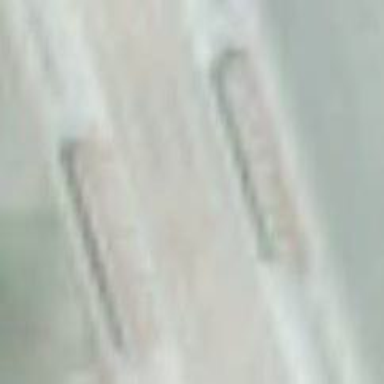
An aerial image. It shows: Light rail stop position with railway stop for public transport.